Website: bh-photo
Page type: review-order
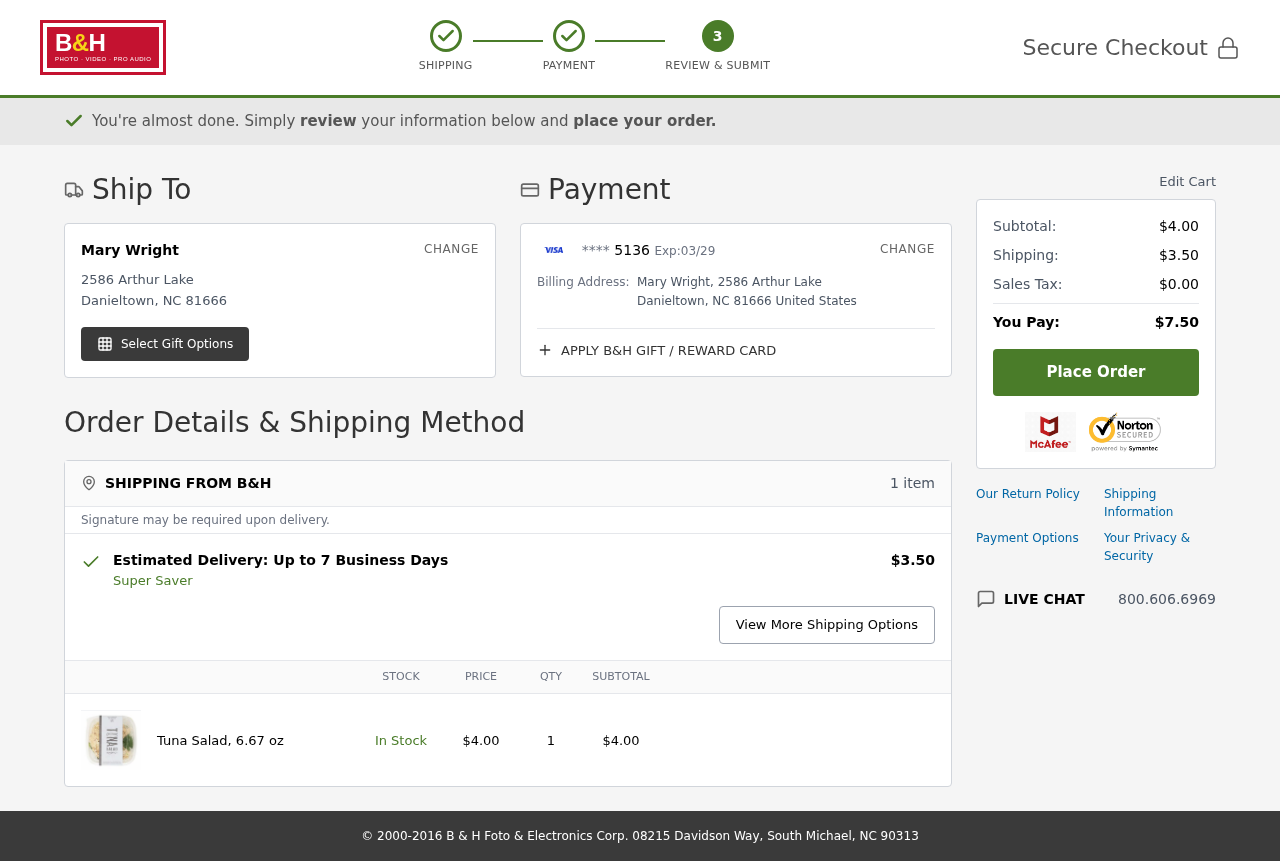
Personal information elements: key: PII_CARD_EXPIRY
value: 03/29
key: PII_CARD_LAST4
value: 5136
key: PII_CITY
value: Danieltown
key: PII_COUNTRY
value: United States
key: PII_FULLNAME
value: Mary Wright
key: PII_POSTCODE
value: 81666
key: PII_STATE_ABBR
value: NC
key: PII_STREET
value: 2586 Arthur Lake
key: PII_FULLNAME2
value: Mary Wright
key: PII_STREET2
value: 2586 Arthur Lake
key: PII_CITY2
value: Danieltown
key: PII_STATE_ABBR2
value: NC
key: PII_POSTCODE2
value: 81666
Product elements: key: PRODUCT1_NAME
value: Tuna Salad, 6.67 oz
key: PRODUCT1_PRICE
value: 4
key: PRODUCT1_QUANTITY
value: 1
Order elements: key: ORDER_NUM_ITEMS
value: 1 item
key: ORDER_SHIPPING_COST
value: $3.50
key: ORDER_SUBTOTAL
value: $4.00
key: ORDER_SUBTOTAL2
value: $4.00
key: ORDER_SHIPPING_COST2
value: $3.50
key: ORDER_TAX
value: $0.00
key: ORDER_TOTAL
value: $7.50